Question: I have a python dict which has three keys 'image1', 'image2' and 'similarity'. The dicts have been generated from <URL>, as such the image1&2 dict values comprise of a folder location string, which looks similar to this.
'../../Amazon Drive/Tony Leaving Do Nov 2018/IMG_20181108_185110.jpg'
Example of folder structure:

I am using datetime.strptime to test whether folders end with '<month> <year>' as I am likely to want to keep images in those folders. My plan is to duplicate images that exist in folders containing 'ToSort' without having to manually review every duplicate. The following works but feels a bit clunky. Is there a better way?
'''
def validate_date(data):
try:
datetime.strptime(data[0] + ' ' + data[1], '%b %Y')
except ValueError:
pass
else:
return True
try:
datetime.strptime(data[0] + ' ' + data[1], '%B %Y')
except ValueError:
pass
else:
return True
return False
'''
'''
if images_list["similarity"] == 100:
# Get date from folder name
f1_date = images_list["image1"].split("/")[-2].split(" ")[-2:]
img1_folder_valid = validate_date(f1_date)
if img1_folder_valid is True and "ToSort" or "WhatsApp - Various" in images_list["image2"]:
print("Adding {} to deletion list
".format(images_list["image2"]))
to_delete.add(images_list["image2"])
'''
After this, I open each file using the PIL library for manual comparison. Then using a 'while True' loop ask which file to keep. Rather than doing this, does a good picker function exist that can display a thumbnail and allow for an image to be selected?
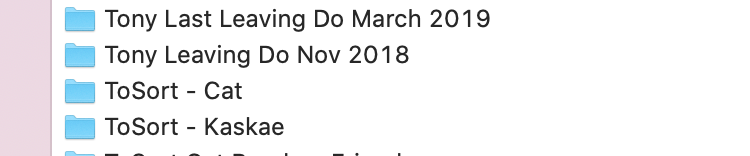
Answer: You can use 'glob' to list all the folders behind a path.
This avoids checking twice the same folder.
'''
import glob
folders = glob.glob('../../Amazon Drive/**/',recursive=True) # Python3 accepts the recursive arg
'''
And then you can check the name.
'''
for folder in folders: # and other conditions ...
folder_is_valid = validate_date(folder)
'''
Then, a much more readable way to implement the function is to use the path as input.
'''
def validate_date(folder):
folder_name = folder.split('/')[-2]
...
'''
The validate function can be restructured a little but unless you can assure that the correct format to strptime the try/catch blocs are necessary:
'''
def validate_date(data):
try:
datetime.strptime(data[0] + ' ' + data[1], '%b %Y')
return True
except ValueError:
pass
try:
datetime.strptime(data[0] + ' ' + data[1], '%B %Y')
return True
except ValueError:
pass
return False
'''